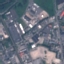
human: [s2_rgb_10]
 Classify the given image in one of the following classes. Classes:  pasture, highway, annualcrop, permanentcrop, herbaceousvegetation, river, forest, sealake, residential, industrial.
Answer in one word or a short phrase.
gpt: Industrial